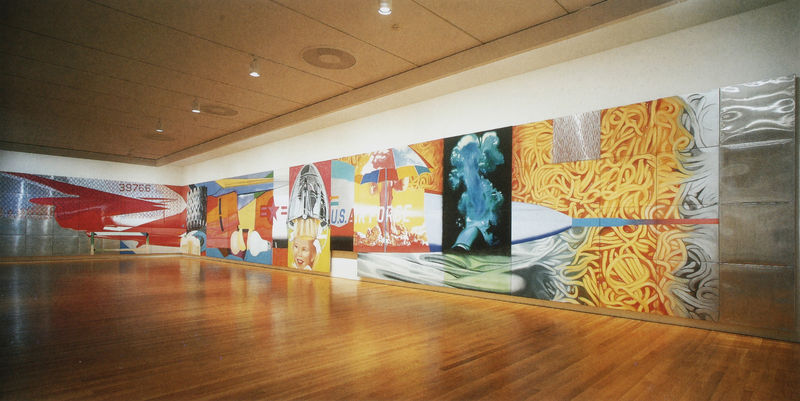
Titel: F - I I I
Künstler: James Rosenquist
Standort: New York (New York)
Institution: The Museum of Modern Art
Schlagwörter: blau, gemälde, schatten, gelb, braun, bunt, frau, holz, lampen, licht, lichter, raum, schwarz, weiss, regenschirm, rot, schirm, sonnenschirm, wand, silber, teller, bild, innenraum, qualm, boden, decke, bilder, fotos, leiste, parkett, moderne, modern, werbung, beleuchtung, saal, verkleidung, holzboden, metall, collage, leuchten, galerie, foto, fotografie, kante, fotorealismus, reihe, kunst, ausstellung, zigarette, zahl, museum, pop art, installation, gallerie, flugzeug, montage, lautsprecher, aluminium, rauschenberg, strahler, fußleiste, spaghetti, nudeln, nudel, spagetti